Question: I'm trying to delete some rows in an Excel sheet based on some specific criteria. At some point, it gives the following Type Mismatch error:

As far as I understand from the partially created sheet, the error occurs inside DO loop at
'''
Or Len(Cells(r, 1)) = 5 _
Or Int(Right(Cells(r, 1), 4)) > 4000 _
Or Cells(r, 3) = 0
'''
part. What should I do to correct the error? Additionally, if you can recommend me an improvement in the code for a faster run, I'd really appreciate it. The full code is as follows:
'''
Sub delrows()
Dim r, RowCount As Long
r = 2
ActiveSheet.Columns(1).Select
RowCount = UsedRange.Rows.Count
userresponse = MsgBox("You have " & RowCount & " rows", vbOKOnly, "Info")
Rows(RowCount).Delete Shift:=xlUp
' Trim spaces
Columns("A:A").Select
Selection.Replace What:=" ", Replacement:="", LookAt:=xlPart, _
SearchOrder:=xlByRows, MatchCase:=False, searchFormat:=False, _
ReplaceFormat:=False
' Delete surplus columns
Range("L:T,V:AA,AE:AG,AR:AR,AU:AU,AZ:AZ").Select
Selection.Delete Shift:=xlToLeft
' Delete surplus rows
Do
If Left(Cells(r, 1), 1) = "D" _
Or Left(Cells(r, 1), 1) = "H" _
Or Left(Cells(r, 1), 1) = "I" _
Or Left(Cells(r, 1), 2) = "MD" _
Or Left(Cells(r, 1), 2) = "ND" _
Or Left(Cells(r, 1), 3) = "MSF" _
Or Left(Cells(r, 1), 5) = "MSGZZ" _
Or Len(Cells(r, 1)) = 5 _
Or Int(Right(Cells(r, 1), 4)) > 4000 _
Or Cells(r, 3) = 0 Then
Rows(r).Delete Shift:=xlUp
Else: r = r + 1
End If
Loop Until (r = RowCount)
End Sub
'''
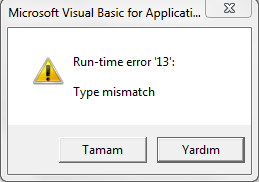
Answer: The condition 'Or Int(Right(Cells(r, 1), 4))' is a concern, because it assumes that the portion of the cell contents that it's evaluating is a number.
If it turns out not to be a number, then the 'Int()' function would throw the kind of type mismatch error you are seeing.
It would be better if you tested for whether it is in fact a number first, before applying the 'Int()' function. You can use the 'IsNumeric()' function to do so.